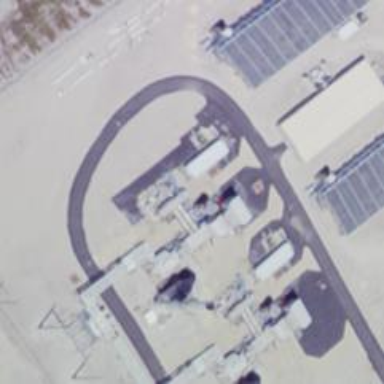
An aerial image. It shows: Gas turbine generator.